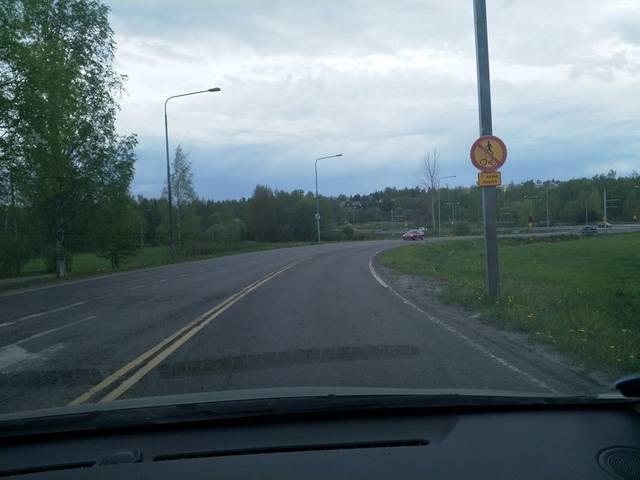
Region: Finland
Coordinates: 61.479, 23.828